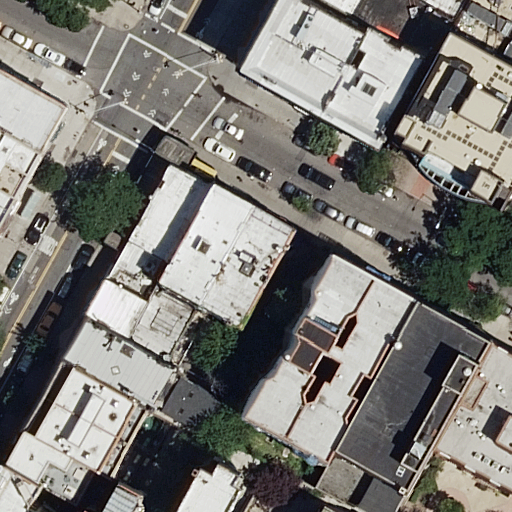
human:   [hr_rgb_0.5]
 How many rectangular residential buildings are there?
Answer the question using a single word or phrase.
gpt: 17

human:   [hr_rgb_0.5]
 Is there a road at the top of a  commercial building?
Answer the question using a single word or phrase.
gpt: no

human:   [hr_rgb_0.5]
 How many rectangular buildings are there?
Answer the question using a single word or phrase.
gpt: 17

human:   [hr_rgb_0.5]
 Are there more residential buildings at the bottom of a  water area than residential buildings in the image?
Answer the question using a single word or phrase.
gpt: no

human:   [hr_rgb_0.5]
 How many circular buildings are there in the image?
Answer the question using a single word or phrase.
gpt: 0

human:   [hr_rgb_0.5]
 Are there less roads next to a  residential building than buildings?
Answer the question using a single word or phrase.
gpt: yes

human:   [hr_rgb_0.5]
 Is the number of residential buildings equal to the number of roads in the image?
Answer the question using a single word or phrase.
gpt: no

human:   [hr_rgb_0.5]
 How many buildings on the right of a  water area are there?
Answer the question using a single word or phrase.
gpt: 0

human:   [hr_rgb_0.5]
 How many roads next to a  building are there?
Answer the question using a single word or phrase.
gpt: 3

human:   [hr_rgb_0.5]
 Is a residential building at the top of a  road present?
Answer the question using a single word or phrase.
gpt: yes

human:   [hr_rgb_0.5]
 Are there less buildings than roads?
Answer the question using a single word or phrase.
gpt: no

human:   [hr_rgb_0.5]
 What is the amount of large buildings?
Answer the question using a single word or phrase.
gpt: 3

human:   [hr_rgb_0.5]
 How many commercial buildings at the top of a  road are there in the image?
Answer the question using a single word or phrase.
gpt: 0

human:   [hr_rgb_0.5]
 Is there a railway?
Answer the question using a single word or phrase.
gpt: no

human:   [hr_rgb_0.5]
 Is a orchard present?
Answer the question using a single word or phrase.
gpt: no

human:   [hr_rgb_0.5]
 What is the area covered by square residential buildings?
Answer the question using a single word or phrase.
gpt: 0m2

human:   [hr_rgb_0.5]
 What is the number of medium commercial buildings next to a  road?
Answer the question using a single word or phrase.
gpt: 0

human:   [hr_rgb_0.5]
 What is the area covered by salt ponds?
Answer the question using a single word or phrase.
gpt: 0m2

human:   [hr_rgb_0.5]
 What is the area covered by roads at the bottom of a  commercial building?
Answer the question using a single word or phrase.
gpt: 0m2

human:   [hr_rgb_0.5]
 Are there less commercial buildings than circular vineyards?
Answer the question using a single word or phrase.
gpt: no

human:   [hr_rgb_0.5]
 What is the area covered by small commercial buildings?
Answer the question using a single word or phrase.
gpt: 0m2

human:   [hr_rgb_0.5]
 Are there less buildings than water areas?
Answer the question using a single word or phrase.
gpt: no

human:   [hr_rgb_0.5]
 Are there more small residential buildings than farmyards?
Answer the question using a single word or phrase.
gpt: yes

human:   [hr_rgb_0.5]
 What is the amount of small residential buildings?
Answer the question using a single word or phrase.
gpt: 9

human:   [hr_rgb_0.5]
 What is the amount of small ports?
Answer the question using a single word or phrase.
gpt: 0

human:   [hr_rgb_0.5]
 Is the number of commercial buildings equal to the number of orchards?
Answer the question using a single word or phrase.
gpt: yes

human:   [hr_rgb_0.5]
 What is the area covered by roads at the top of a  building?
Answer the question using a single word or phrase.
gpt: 0m2

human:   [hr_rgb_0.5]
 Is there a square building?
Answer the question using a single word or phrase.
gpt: no

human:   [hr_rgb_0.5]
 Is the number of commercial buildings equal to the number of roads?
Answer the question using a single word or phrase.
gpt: no

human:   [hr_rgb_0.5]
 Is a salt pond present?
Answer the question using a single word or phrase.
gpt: no

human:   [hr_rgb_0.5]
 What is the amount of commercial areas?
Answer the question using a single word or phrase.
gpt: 0

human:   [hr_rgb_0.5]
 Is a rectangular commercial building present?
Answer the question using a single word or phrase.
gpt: no

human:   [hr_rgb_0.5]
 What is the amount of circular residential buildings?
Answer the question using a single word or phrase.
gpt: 0

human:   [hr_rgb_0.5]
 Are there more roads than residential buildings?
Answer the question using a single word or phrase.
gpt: no

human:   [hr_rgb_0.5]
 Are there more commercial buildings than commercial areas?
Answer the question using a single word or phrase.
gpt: no

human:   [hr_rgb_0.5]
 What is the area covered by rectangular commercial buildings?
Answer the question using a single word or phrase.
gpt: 0m2